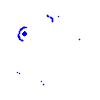
Particle: electron